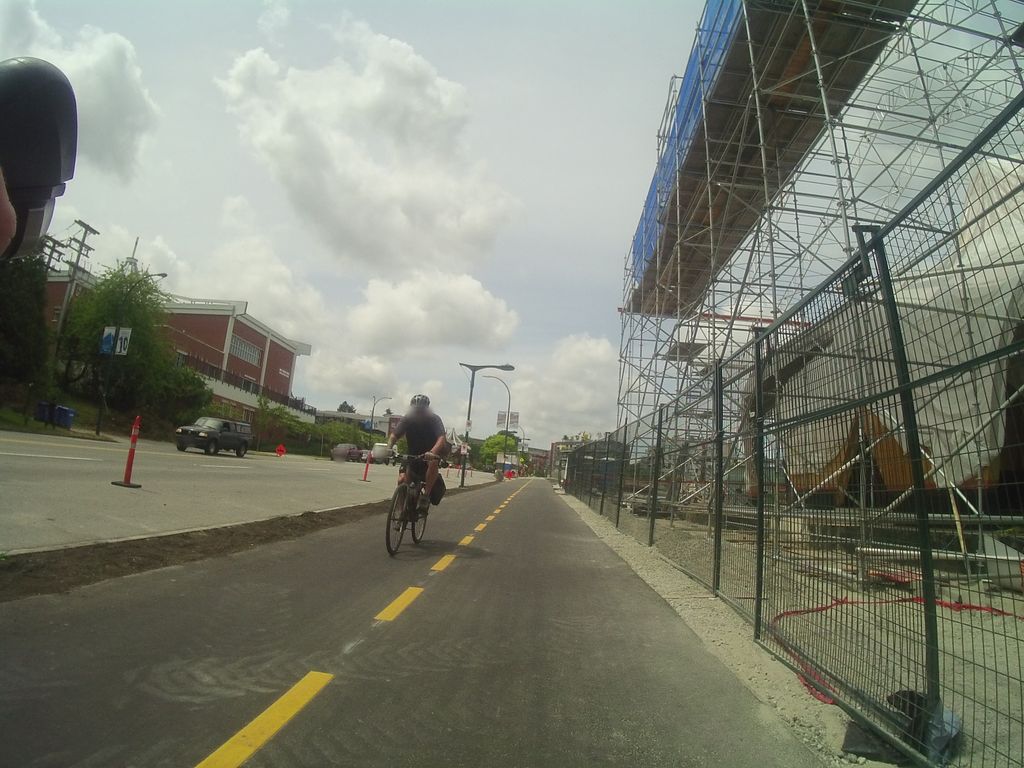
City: vancouver